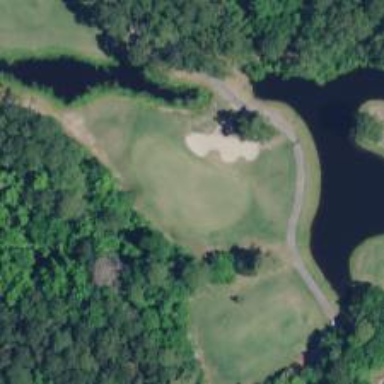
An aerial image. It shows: Golf hole.